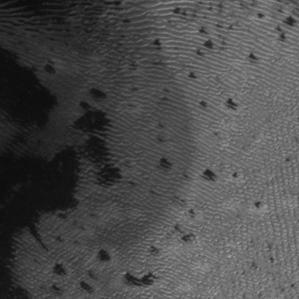
Label: frost